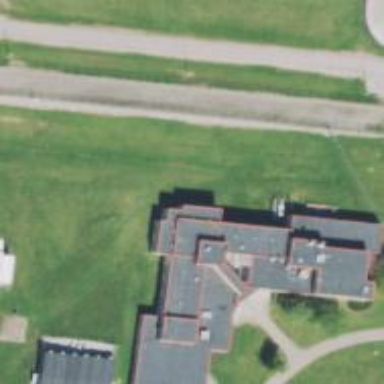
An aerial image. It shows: Prison building.